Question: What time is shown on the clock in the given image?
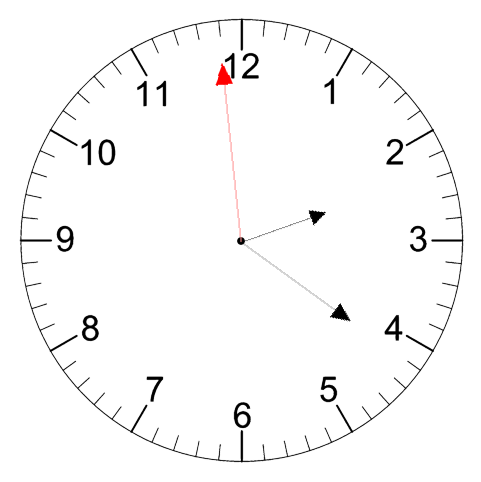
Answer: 02:20:59